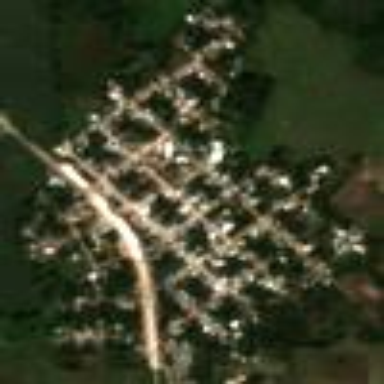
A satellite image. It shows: Residential area located in village.